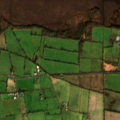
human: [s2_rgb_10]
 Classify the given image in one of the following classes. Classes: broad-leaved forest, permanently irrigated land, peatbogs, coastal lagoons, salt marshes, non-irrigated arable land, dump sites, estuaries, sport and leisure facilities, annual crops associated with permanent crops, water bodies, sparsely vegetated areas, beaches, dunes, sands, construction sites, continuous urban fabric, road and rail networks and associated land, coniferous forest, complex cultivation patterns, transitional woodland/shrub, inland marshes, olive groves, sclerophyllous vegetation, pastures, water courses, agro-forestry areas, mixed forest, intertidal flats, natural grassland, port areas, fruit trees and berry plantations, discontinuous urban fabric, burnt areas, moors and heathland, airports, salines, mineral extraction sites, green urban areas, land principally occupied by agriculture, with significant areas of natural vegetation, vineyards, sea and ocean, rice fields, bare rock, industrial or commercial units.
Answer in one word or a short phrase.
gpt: pastures, peatbogs